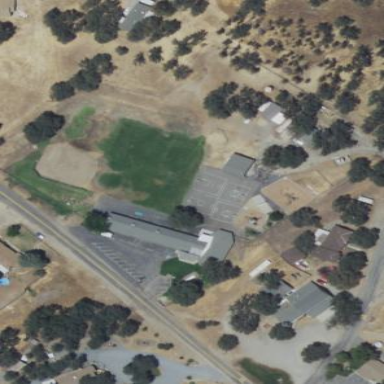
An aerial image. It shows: School.